Question: I am a programmer that rarely uses Excel. I'm now trying to do a simple vlookup and it just won't work. I have read several online tutorials and troubleshooting guides, no dice. Here's what I've got:

As you can see, the formula in B8 is '=VLOOKUP(A8,$A$1:$B$5,1,FALSE)'
I am baffled why this isn't working. I have absolutely verified that each cell in the lookup table (A1-B5) doesn't contain any leading/trailing spaces, no special chars, etc. In fact I typed these in manually, they're not pasted. Same goes for the little column of colors (A8-A11). This is the simplest case possible. For example, I want the formula in B8 to look at "Red" in A8, find Red in the lookup table, and return Red's number, which is "3". And I want an exact match.
In case you're wondering why I'm trying this on a simple and useless case, it's because I began on a more complex sheet, as part of prepping for a data import from Excel, got the #N/A everywhere, so I started a new worksheet and made this simple example, and got the same wrong result.
What am I doing wrong?
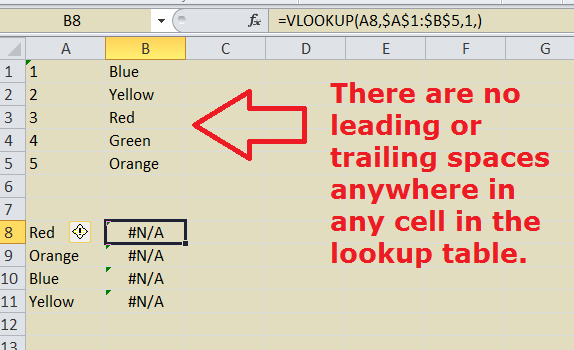
Answer: You would be better served by using <URL>', the value that you're trying to look for has to be in the left-most column.
'match()' will return the number or index (in your case, the the row number) in which it finds the value you're looking for, and that can be given to 'index()' to use to return some other value associated with that index (in this case, the color number in that row). It would end up looking like this:
'''
=index($a$1:$a$5, match(a8, $b$1:$b$5, 0))
'''